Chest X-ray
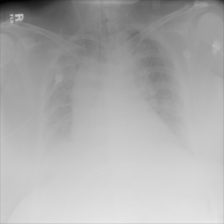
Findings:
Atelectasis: negative
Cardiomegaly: negative
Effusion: negative
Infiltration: negative
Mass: negative
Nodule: negative
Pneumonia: negative
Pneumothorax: negative
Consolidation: negative
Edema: negative
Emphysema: negative
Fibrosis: negative
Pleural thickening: negative
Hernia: negative